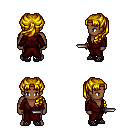
a pixel art fantasy rpg character, male body template, human, dark skin, red robe, magenta pants, blonde princess hairstyle, ghillies, dagger, four views (front, back, left, right), 2x2 character sprite sheet, small pixel art, hard edges, no anti-aliasing